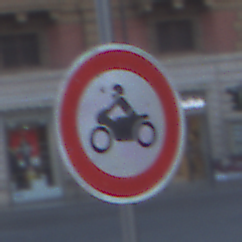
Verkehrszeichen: VerbotKraftraeder
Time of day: SunriseSunset
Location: Outdoor (Urban)
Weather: PartlyCloudy
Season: NotSpecified
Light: Natural